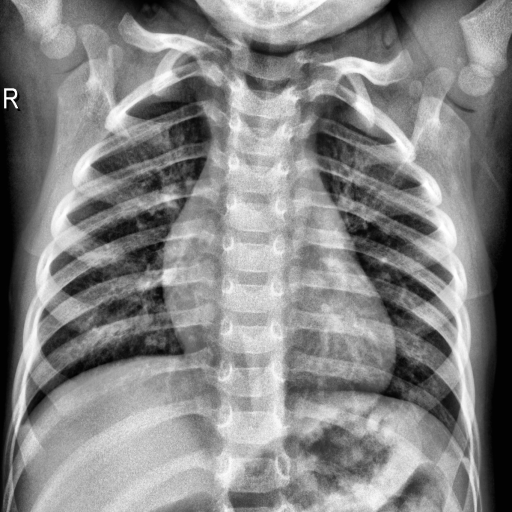
Finding: NORMAL